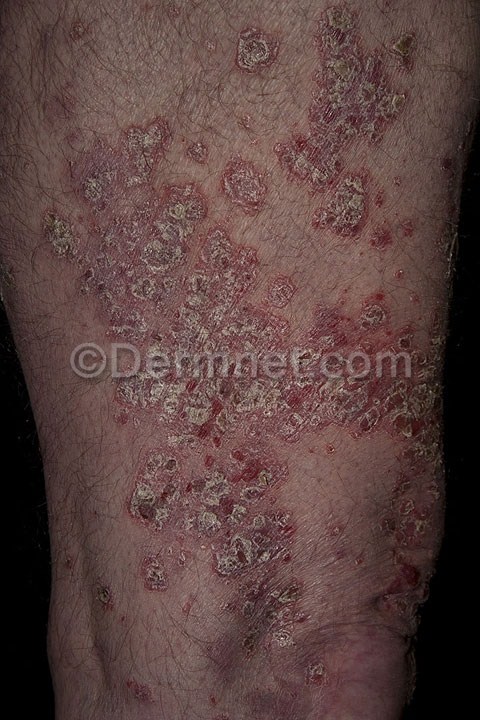
Disease: Psoriasis pictures Lichen Planus and related diseases